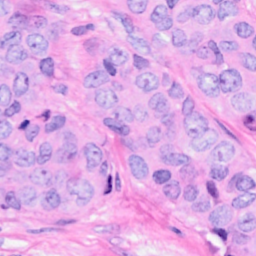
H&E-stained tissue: Breast